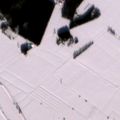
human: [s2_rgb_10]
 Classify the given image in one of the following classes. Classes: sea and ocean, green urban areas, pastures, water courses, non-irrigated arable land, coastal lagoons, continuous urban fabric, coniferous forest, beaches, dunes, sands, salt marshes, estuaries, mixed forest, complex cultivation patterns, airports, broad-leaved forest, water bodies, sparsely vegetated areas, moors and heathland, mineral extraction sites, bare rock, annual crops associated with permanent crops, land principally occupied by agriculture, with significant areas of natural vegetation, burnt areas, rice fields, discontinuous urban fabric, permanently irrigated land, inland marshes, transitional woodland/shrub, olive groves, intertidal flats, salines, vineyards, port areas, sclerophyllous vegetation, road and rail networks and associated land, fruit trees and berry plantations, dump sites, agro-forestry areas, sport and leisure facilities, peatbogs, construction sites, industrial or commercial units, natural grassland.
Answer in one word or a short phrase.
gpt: non-irrigated arable land, land principally occupied by agriculture, with significant areas of natural vegetation, coniferous forest, water courses